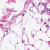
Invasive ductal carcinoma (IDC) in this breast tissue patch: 0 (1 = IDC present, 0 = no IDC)